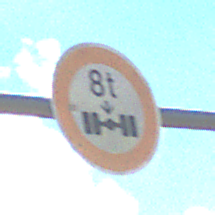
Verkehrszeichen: TatsaechlicheAchslast
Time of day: Midday
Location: Outdoor (Nature)
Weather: PartlyCloudy
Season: NotSpecified
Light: Natural